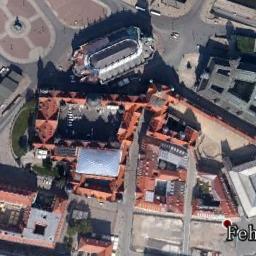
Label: palace